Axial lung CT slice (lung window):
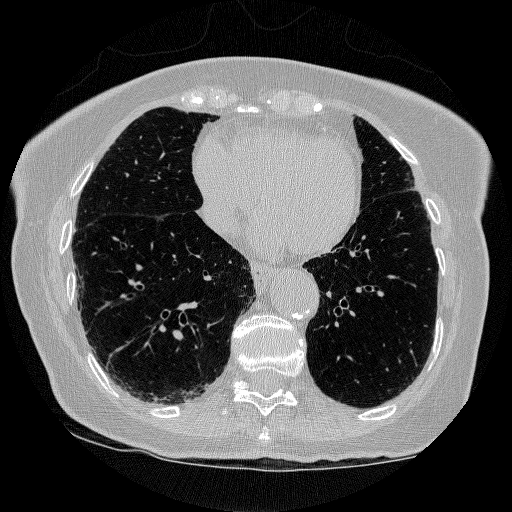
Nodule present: no